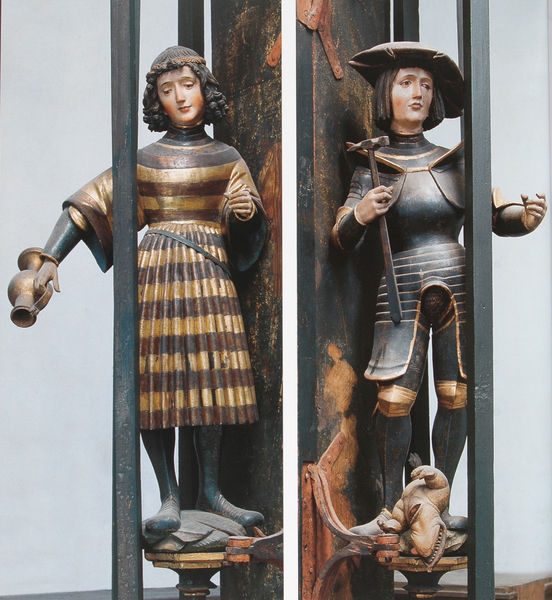
Titel: Hochaltar, Schreinwächter hl. Florian und hl. Georg
Künstler: Jörg Lederer
Standort: Latsch im Vintschgau
Institution: Spitalkirche Heilig Geist
Schlagwörter: blau, hand, kopf, mann, schatten, frauen, ausschnitt, braun, brust, busen, frau, frisur, haar, holz, hut, kleid, licht, mund, männer, nase, schwarz, säule, blick, gürtel, rot, rock, gesichter, mütze, augen, diener, falten, gesicht, inkarnat, sockel, stehen, stein, portrait, porträt, gitter, kirche, schlank, figur, gewand, gold, haare, mantel, paar, gotik, lippen, locke, locken, rouge, brunnen, kanne, krug, skulptur, statue, vase, lächeln, taille, wangen, zwei, schuhe, stab, wangenrot, farbe, figuren, soldaten, detail, glanz, gestreift, melancholisch, streifen, plastik, foto, fotografie, photographie, doppelportrait, doppelporträt, eisen, panzer, schwert, helm, stiefel, ritter, zunft, rüstung, altar, kapitell, schnitzerei, photo, harnisch, skulpturen, handwerker, stäbe, plastiken, statuen, erlegt, farbfoto, hammer, mittelalter, siegfried, heilige, speer, gefasst, stulpen, narrenkappe, fassung, aufnahme, drachen, drache, georg, heiliger georg, nürnberg, lieblich, blattgold, haarlocken, attribute, holzschnitzerei, holzschnitzkunst, holzplastik, renaissane, bilsnisse, holz figuren, fassmaler